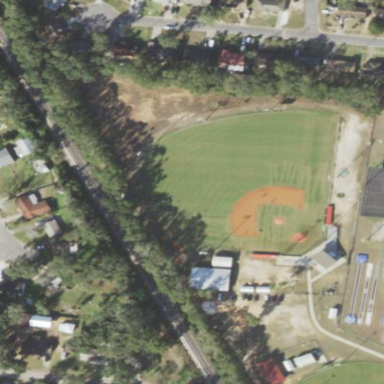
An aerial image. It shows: Baseball pitch for leisure land activities.